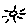
Label: sun